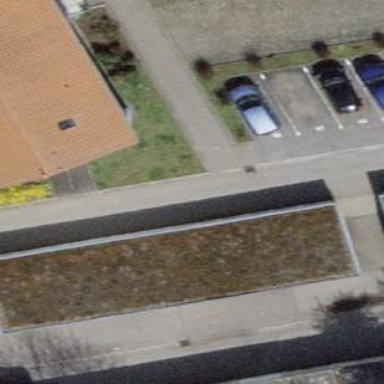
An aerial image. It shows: Group of garages.